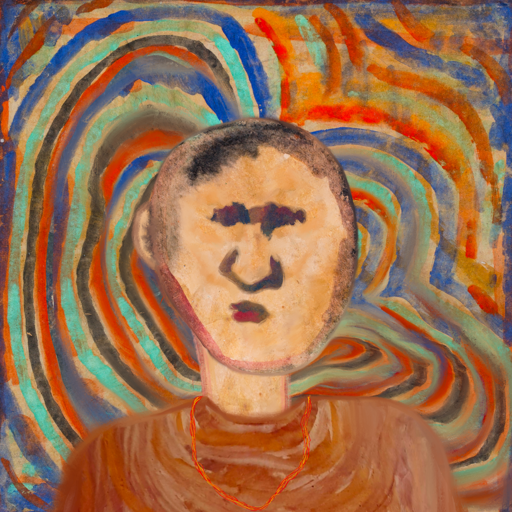
Background: Sisters, Head And Neck Front: Childish, Face Front: In_The_Sun, Bust: Pious_Lady, Hair Front: Blank, Head Accessory: Blank, Second Necklace: Gypsy_Mother_2, Necklace: Blank, Baby: Blank